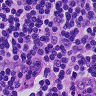
Metastatic tissue present: no